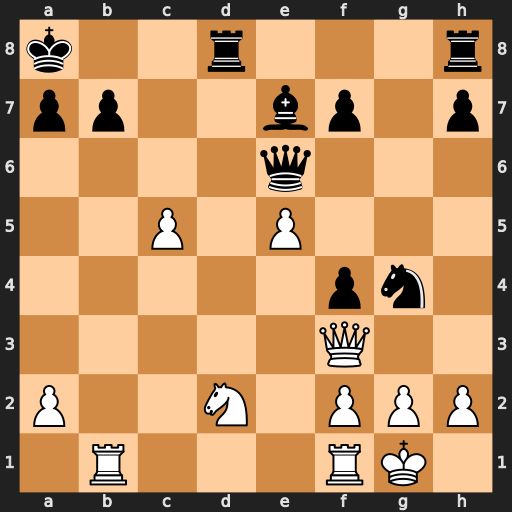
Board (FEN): k2r3r/pp2bp1p/4q3/2P1P3/5pn1/5Q2/P2N1PPP/1R3RK1
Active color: w
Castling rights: -
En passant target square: -
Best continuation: Qxb7#